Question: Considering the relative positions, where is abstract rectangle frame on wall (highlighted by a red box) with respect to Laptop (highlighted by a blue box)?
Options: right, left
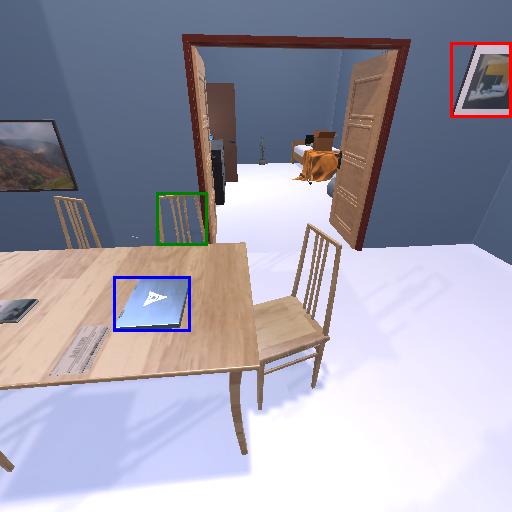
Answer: right